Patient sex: F
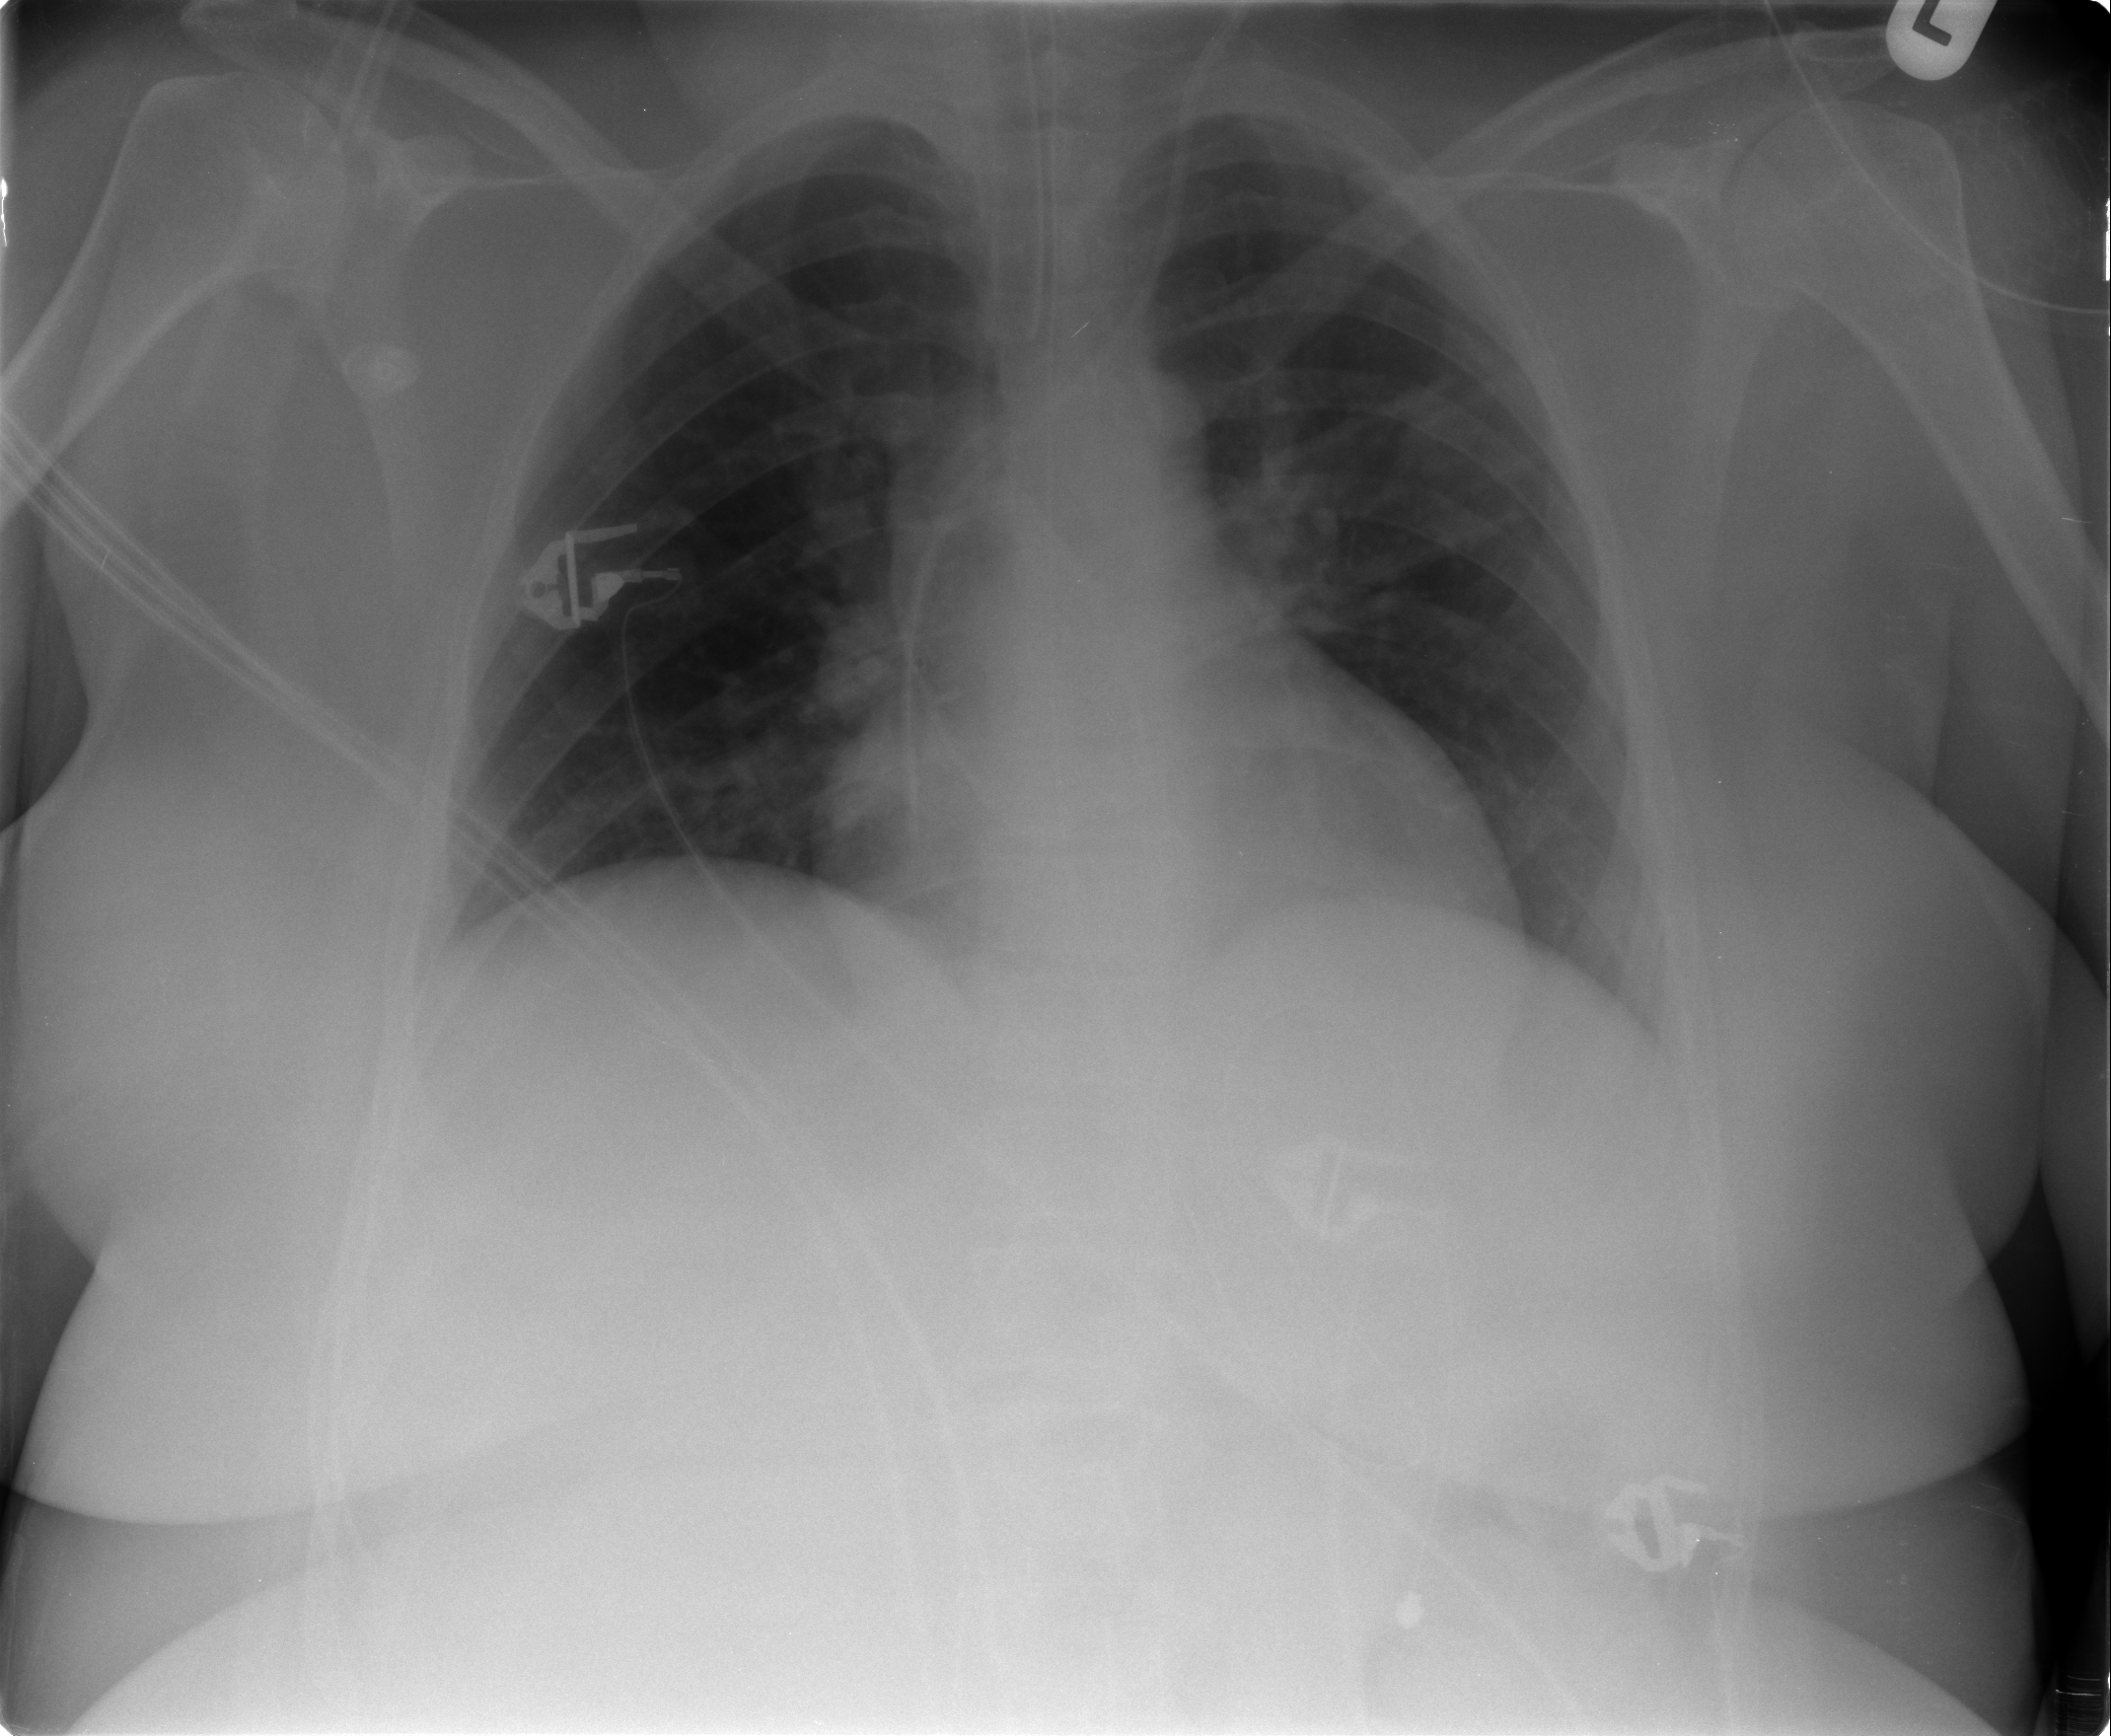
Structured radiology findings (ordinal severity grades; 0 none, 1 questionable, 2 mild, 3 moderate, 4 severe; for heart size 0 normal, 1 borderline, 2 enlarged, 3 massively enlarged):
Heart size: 2
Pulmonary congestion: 0
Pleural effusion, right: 0
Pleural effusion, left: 0
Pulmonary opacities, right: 0
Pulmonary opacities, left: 0
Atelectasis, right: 2
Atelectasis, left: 0